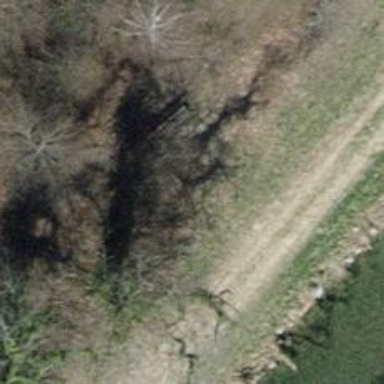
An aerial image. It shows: Brown bench in the vicinity.